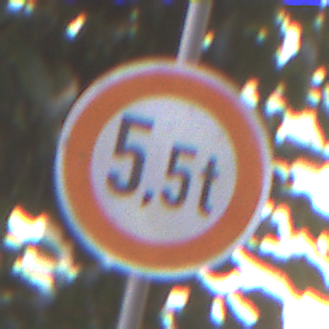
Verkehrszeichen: TatsaechlicheMasse
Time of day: MorningAfternoon
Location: Outdoor (Urban)
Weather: Clear
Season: NotSpecified
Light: Natural